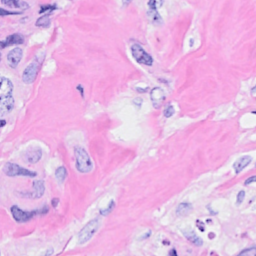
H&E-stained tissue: Breast